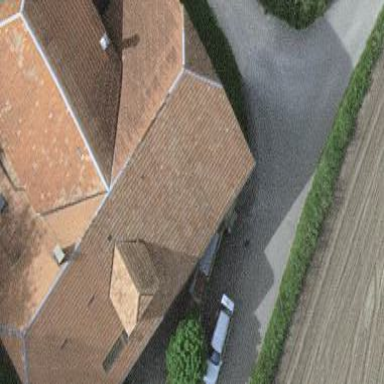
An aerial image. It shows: Farm building.